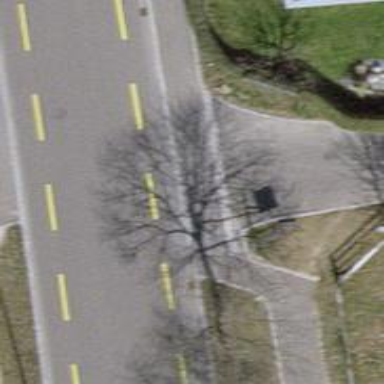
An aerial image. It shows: Unmarked crossing with traffic calming table on the road.